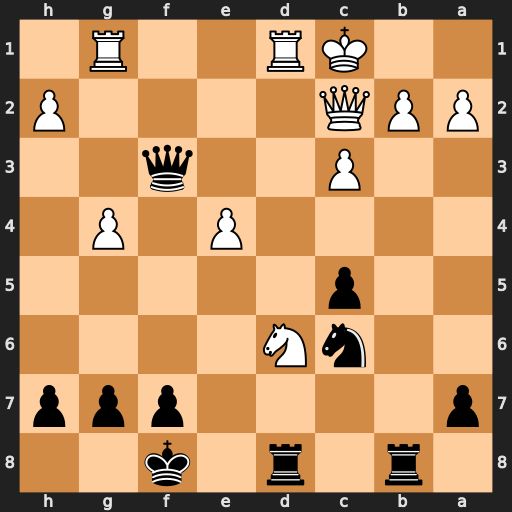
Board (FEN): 1r1r1k2/p4ppp/2nN4/2p5/4P1P1/2P2q2/PPQ4P/2KR2R1
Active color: b
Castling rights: -
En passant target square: -
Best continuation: Rxd6 Rxd6 Qe3+ Kb1 Qxg1+